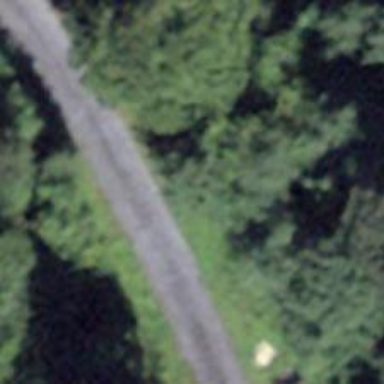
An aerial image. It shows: Culvert tunnel.